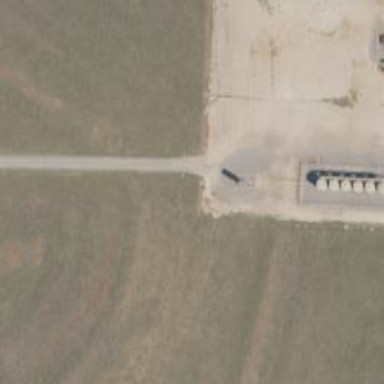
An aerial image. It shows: Storage tank with man-made structure.